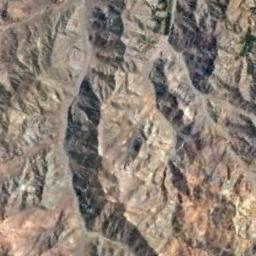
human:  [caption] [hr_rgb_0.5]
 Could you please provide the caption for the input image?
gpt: Seventy percent of the area on this mountain is bare orange-red land .

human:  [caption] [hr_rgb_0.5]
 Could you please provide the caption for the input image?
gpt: There is not the even mountain .

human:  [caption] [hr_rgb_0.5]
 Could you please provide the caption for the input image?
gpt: The mountain is full of black soil .

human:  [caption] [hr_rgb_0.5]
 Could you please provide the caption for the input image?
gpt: The folded mountain consists of some ridges and valleys and its rocks are yellow .

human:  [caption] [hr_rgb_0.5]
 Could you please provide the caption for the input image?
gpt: There are some ridges on the brown mountain .